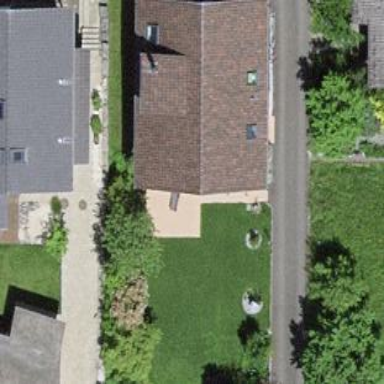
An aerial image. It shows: Simple house.